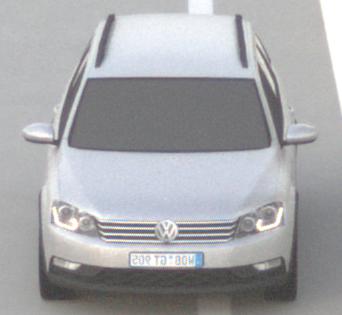
Make: VW
Model: Passat Alltrack 1.8 TSI
Detailed model: Passat (B7) Alltrack
Model produced from: 2012/03
Model produced until: 2013/06
Doors: 5
Color: white
Road condition: dry road
Daytime: sunrise or sunset
Contrast: low contrast